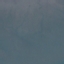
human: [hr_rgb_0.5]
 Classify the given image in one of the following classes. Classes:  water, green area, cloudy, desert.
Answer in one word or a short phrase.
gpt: water